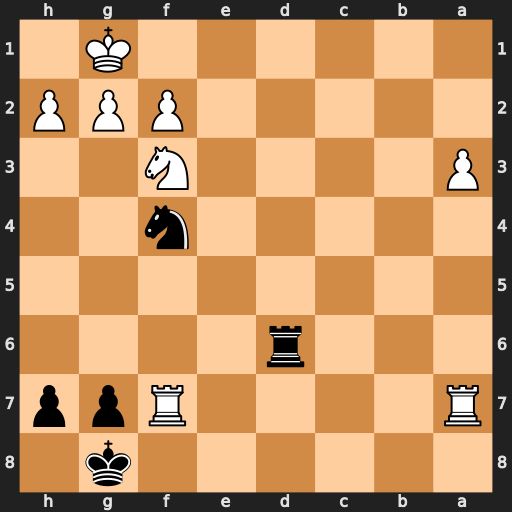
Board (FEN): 6k1/R4Rpp/3r4/8/5n2/P4N2/5PPP/6K1
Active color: b
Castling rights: -
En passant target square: -
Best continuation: Rd1+ Ne1 Rxe1#